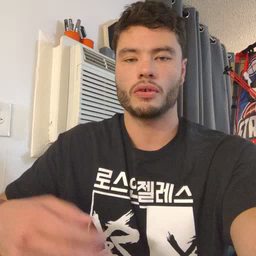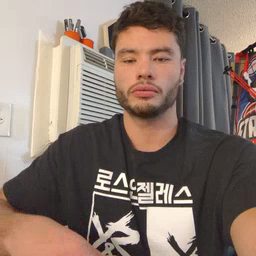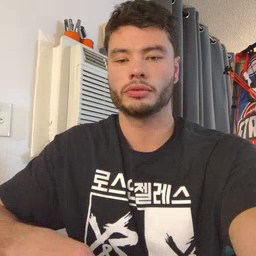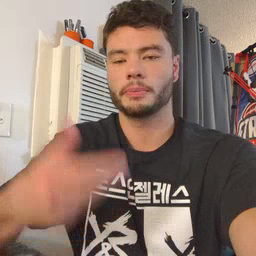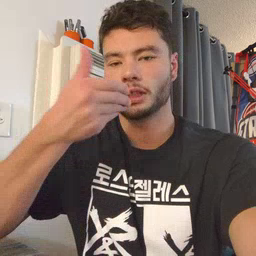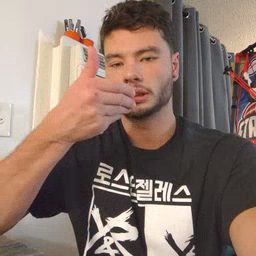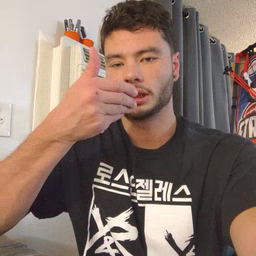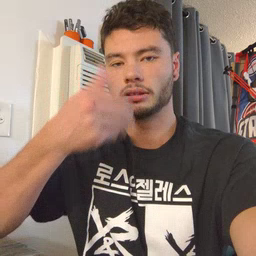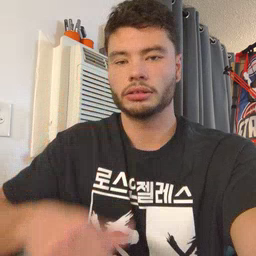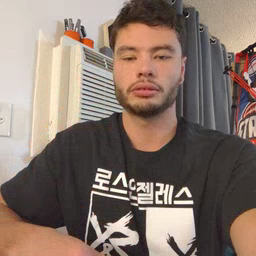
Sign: pizza